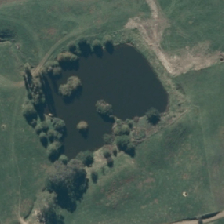
Land cover: grose_broom